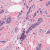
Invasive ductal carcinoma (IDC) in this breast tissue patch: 1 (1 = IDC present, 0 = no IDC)